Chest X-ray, AP view. Patient: 32 years old, sex M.
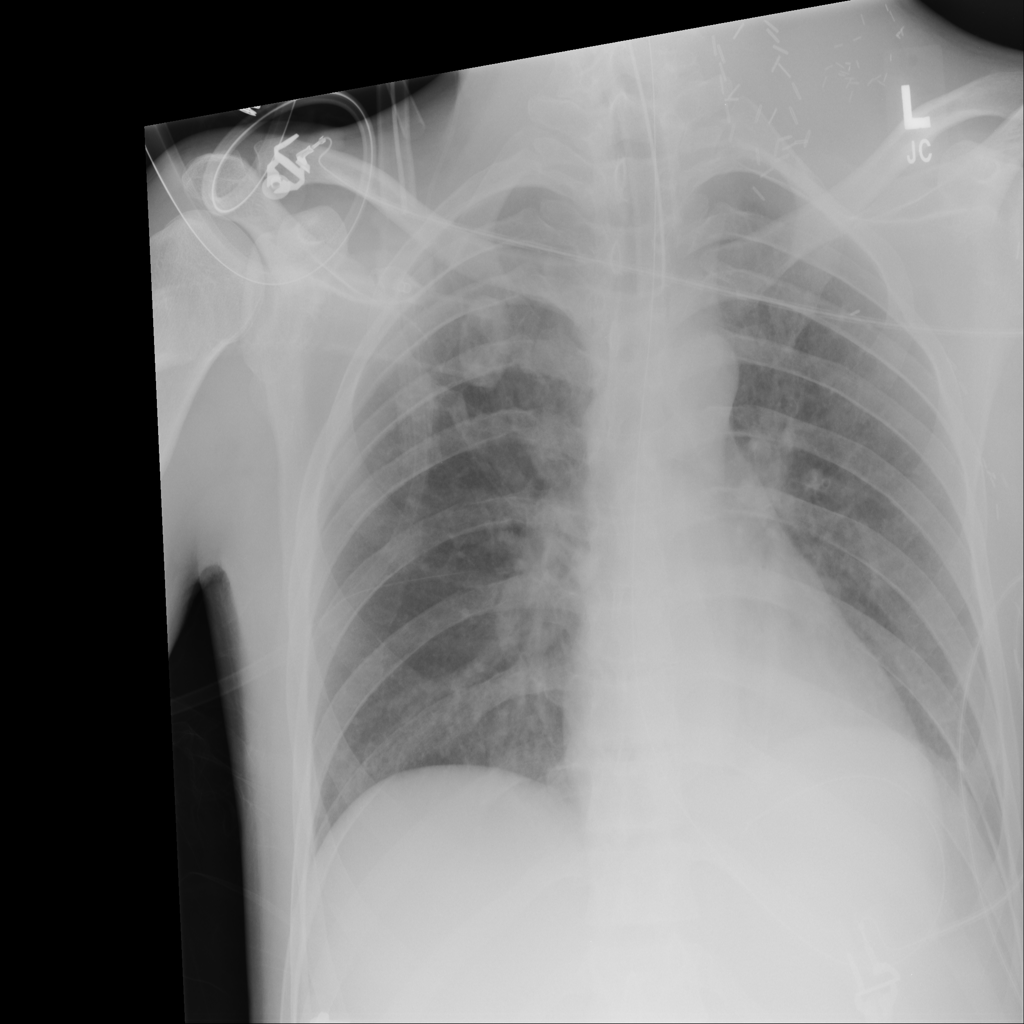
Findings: No Finding